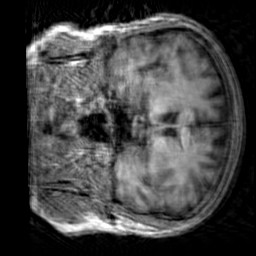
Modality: T1w
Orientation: coronal
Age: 38
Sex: male
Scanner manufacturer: siemens
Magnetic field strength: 3 T
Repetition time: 2.3 s
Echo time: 0.00303 s